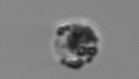
Label: Amoeba